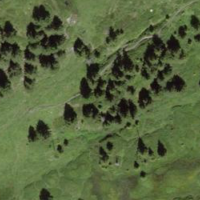
EUNIS habitat code: 23
Species observed at this site:
Vaccinium uliginosum